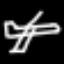
Label: airplane